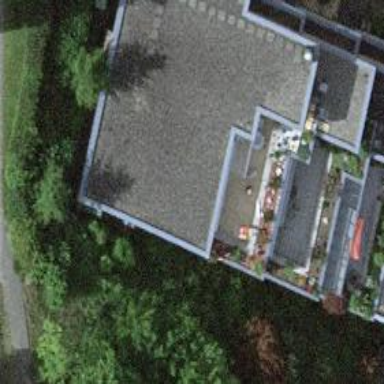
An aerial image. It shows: Terrace building.